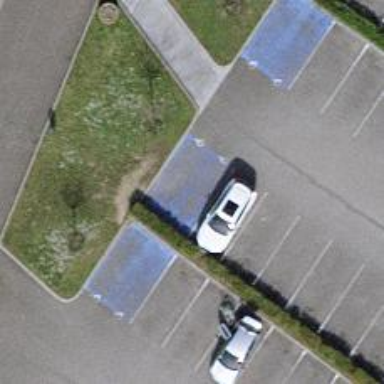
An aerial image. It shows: Parking space is available.